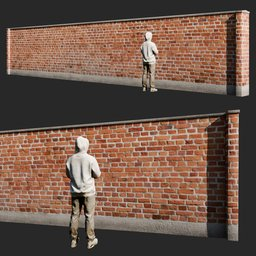
Label: architecture